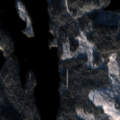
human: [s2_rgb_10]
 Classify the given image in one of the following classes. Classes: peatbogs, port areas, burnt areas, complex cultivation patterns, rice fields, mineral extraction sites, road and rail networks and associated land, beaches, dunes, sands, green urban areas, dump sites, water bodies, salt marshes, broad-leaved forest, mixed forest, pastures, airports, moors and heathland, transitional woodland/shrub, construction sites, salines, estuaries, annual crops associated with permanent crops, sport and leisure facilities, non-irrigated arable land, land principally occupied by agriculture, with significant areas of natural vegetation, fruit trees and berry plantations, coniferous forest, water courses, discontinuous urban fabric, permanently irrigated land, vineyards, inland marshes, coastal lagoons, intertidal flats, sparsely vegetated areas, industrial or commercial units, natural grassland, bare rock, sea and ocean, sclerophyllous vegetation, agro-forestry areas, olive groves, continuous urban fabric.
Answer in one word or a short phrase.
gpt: coniferous forest, mixed forest, transitional woodland/shrub, water bodies